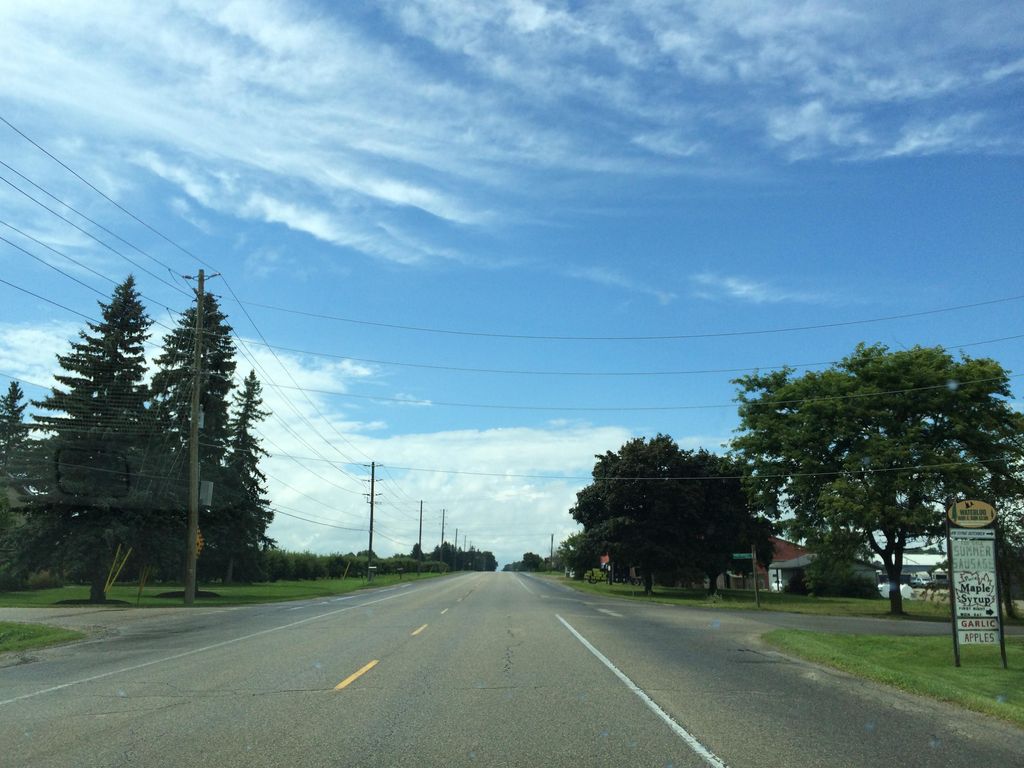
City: kitchener-waterloo